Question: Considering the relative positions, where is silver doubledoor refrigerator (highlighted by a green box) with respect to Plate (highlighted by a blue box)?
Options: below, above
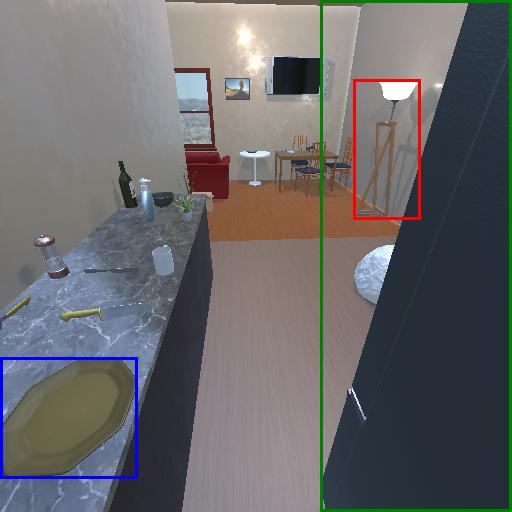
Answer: below